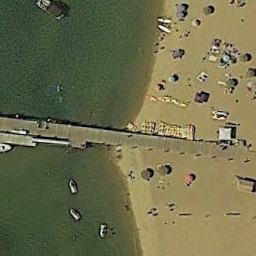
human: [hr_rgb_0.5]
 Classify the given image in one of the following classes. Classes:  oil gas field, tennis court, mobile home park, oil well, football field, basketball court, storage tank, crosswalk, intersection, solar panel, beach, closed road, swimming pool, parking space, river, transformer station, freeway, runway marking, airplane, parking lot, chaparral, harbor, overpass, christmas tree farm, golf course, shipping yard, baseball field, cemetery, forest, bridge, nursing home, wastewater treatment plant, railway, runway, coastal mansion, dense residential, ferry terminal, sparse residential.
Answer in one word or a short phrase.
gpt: ferry terminal